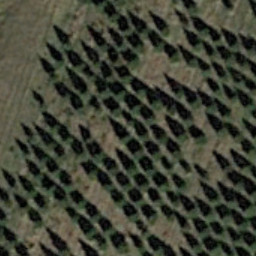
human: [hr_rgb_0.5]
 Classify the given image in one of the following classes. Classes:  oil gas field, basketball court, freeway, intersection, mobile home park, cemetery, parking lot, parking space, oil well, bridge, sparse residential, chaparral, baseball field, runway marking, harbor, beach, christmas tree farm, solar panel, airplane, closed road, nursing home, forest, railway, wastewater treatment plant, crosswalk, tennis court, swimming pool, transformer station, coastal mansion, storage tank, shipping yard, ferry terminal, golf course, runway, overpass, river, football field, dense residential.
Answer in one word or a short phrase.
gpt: christmas tree farm